Question: What is the result of this measurement?
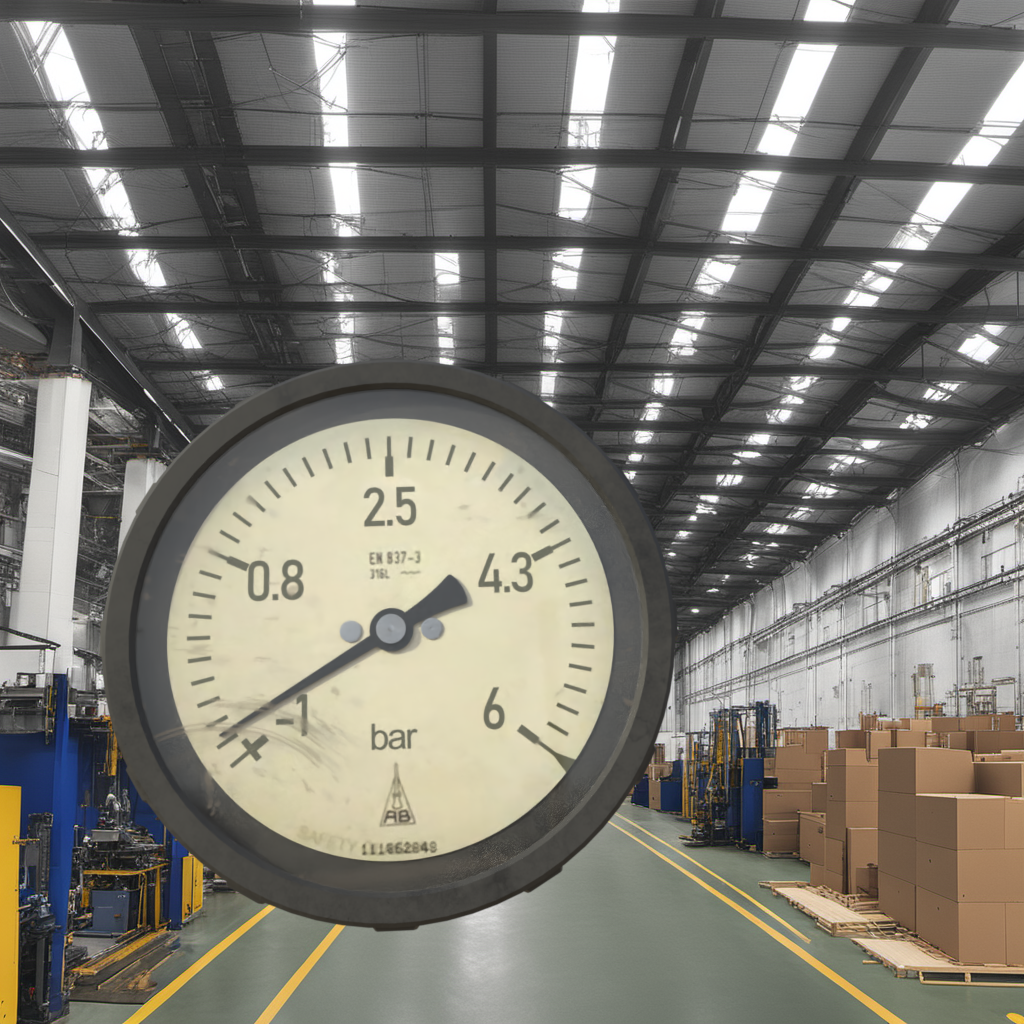
Answer: The result is -0.76
Question: What is the value range of the measurement in the image?
Answer: The range is from -1 to 6
Question: What is the minimum and maximum value range of this measurement?
Answer: The minimum value is -1 and the maximum value is 6